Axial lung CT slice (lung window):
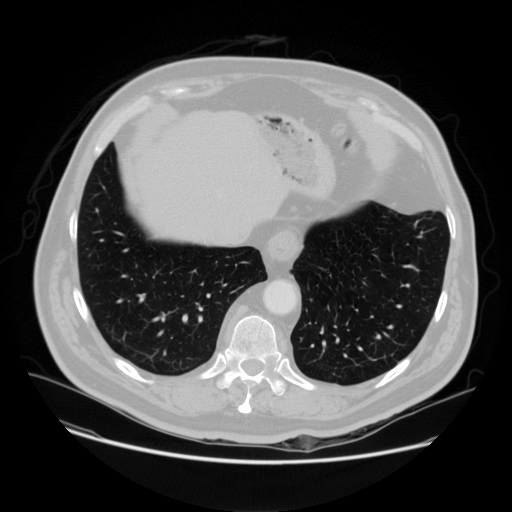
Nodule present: no